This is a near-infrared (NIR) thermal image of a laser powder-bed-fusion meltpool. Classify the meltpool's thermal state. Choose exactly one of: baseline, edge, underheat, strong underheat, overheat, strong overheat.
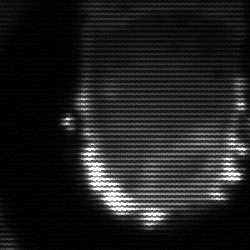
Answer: baseline